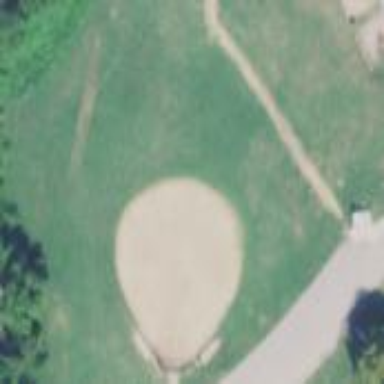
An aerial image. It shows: Baseball pitch for leisure land activities.